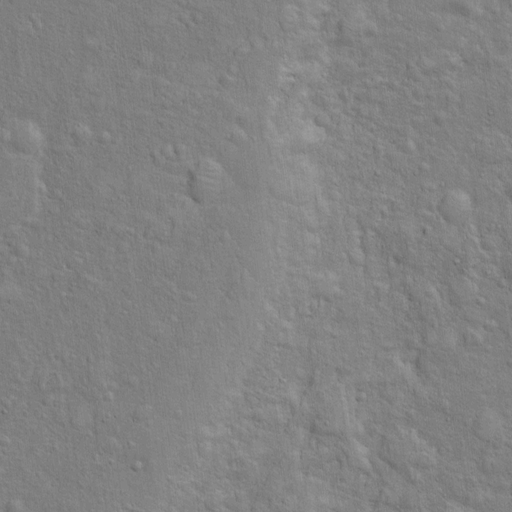
Classes present: Background